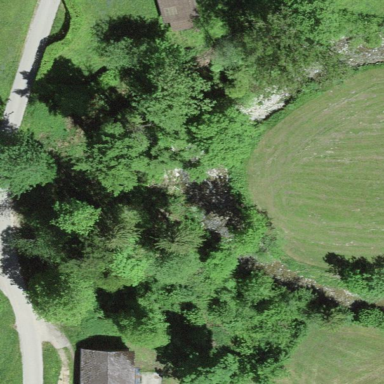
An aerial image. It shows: Mixed leaf-type forest area.